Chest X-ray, AP view. Patient: 40 years old, sex M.
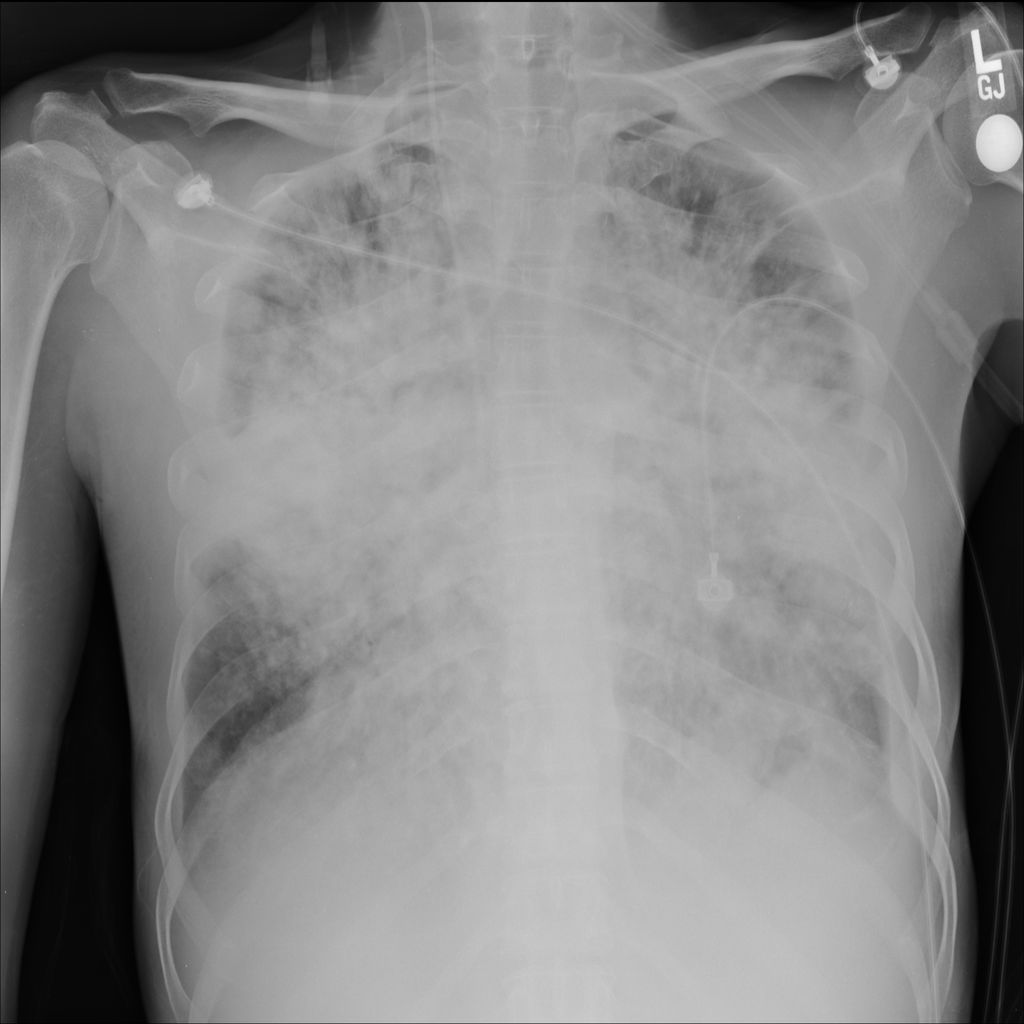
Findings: Infiltration, Nodule